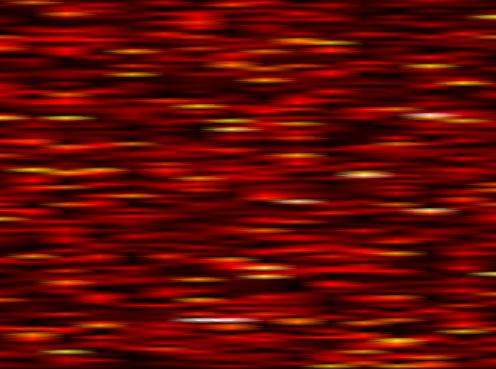
Label: FOFDM